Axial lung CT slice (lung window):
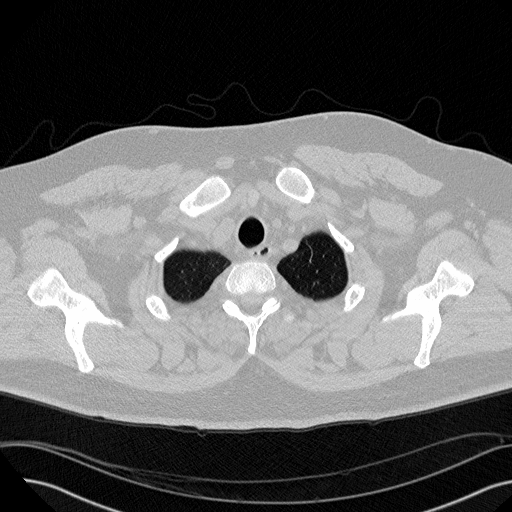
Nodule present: no